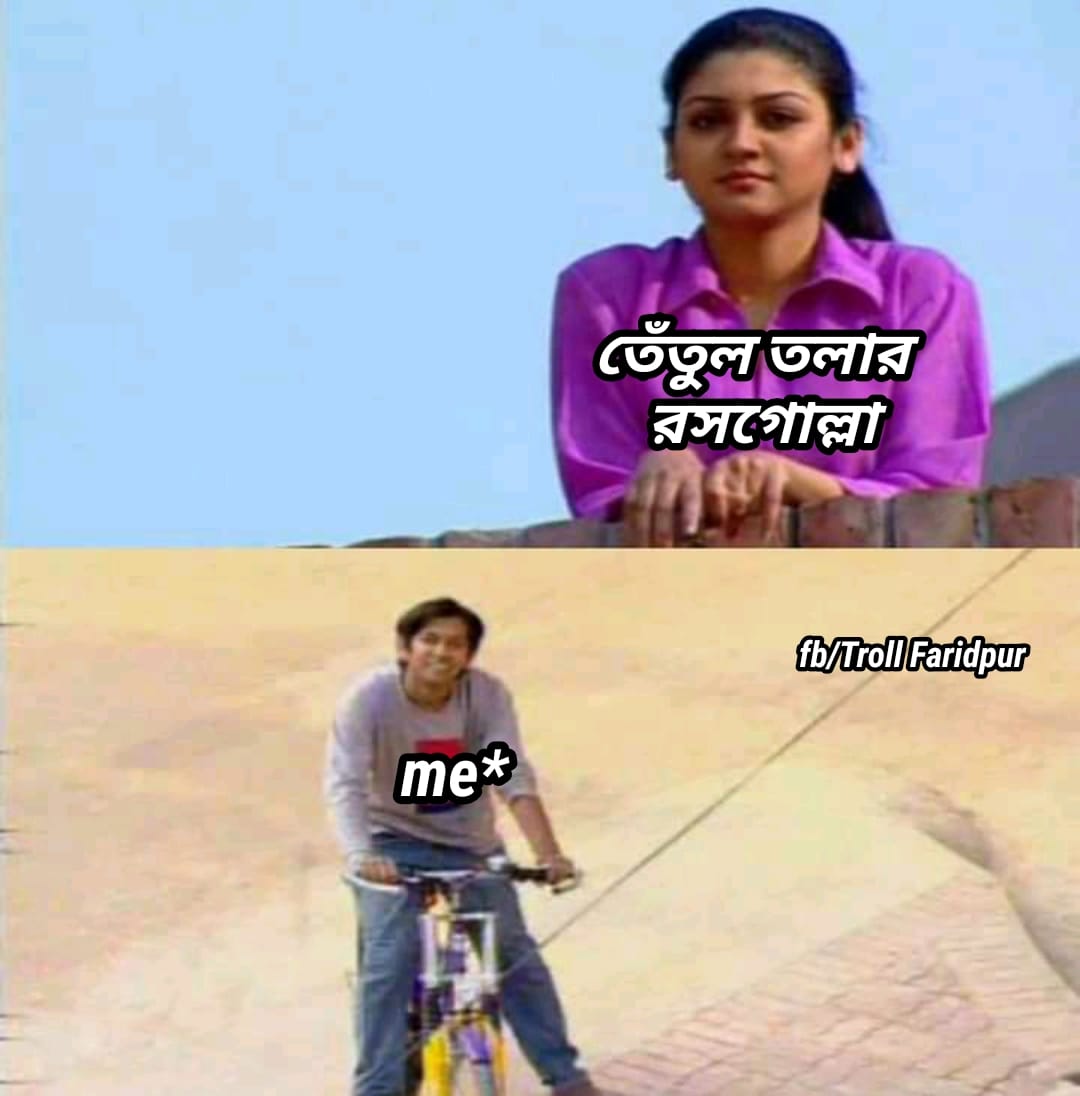
Caption: তেঁতুল তলার রসগোল্লা    me*
Label: non-hate